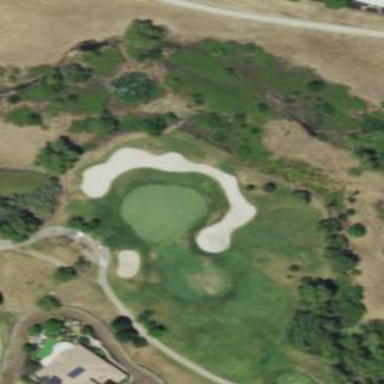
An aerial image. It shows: Sand bunker on golf course.